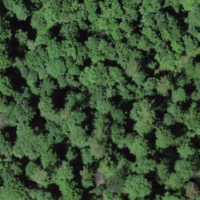
EUNIS habitat code: 41
Species observed at this site:
Ajuga reptans